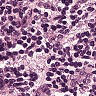
Metastatic tissue present: no